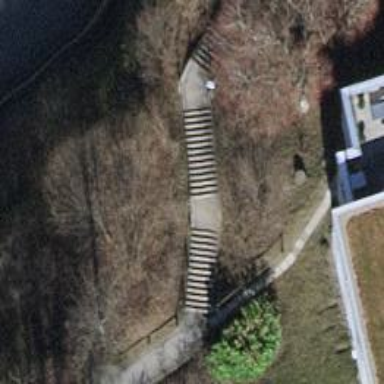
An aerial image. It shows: Road with steps.